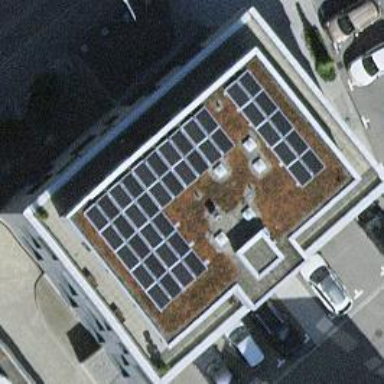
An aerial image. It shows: Office building.